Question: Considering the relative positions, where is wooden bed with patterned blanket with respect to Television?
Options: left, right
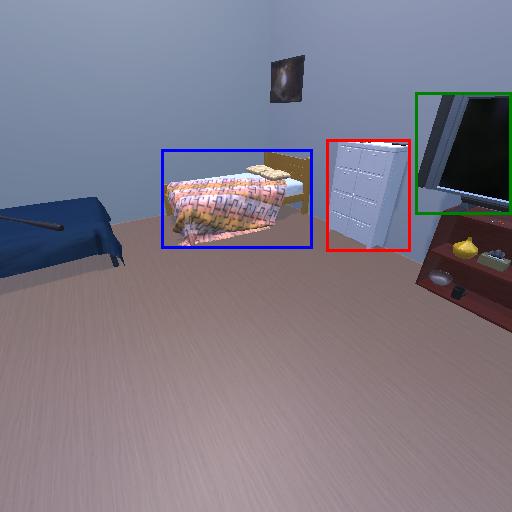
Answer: left